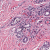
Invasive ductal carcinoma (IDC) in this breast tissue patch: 0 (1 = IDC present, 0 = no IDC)